Question: I set the following parameters in my elastic beanstalk environment:

1. Do you think this settings are reasonable?
2. I didn't understand the breach duration parameter. What does it means? is 5 minutes is reasonable?
Thanks
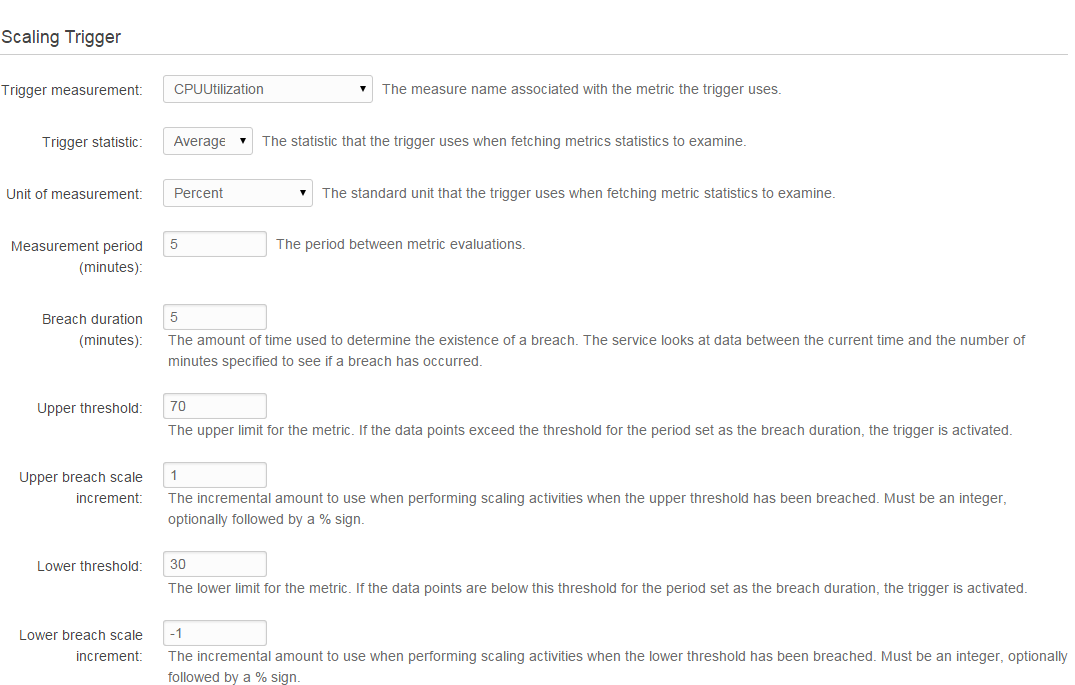
Answer: 1. This all depends. Different apps need to scale for different reasons. This is why Elastic Beanstalk lets you choose various ways to scale your application. Sure, this is reasonable. Does it work for your application? Not sure. Is your app CPU intensive or is it just serving static content? What is the number one factor to latency and 500's?
2. The breach duration parameter is the time frame of data to look at. For example, during the last 5 minutes, has the CPU been above 70%? Lower the number to be more "real time" and increase the number to be more "safe".
From <URL>:
> For Measurement period, specify how frequently Amazon CloudWatch measures the metrics for your trigger.